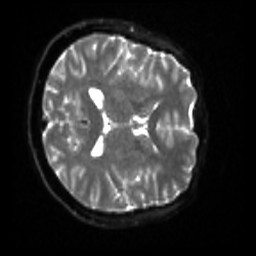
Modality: sbref
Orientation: axial
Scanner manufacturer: siemens
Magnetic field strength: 3 T
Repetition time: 4 s
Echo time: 0.0594 s